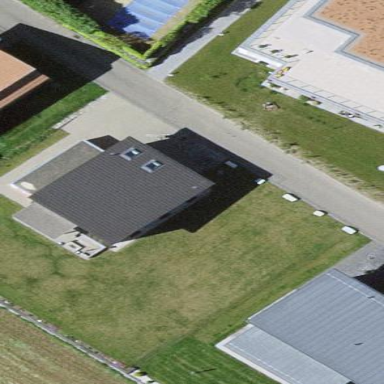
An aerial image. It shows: Simple and straightforward house.